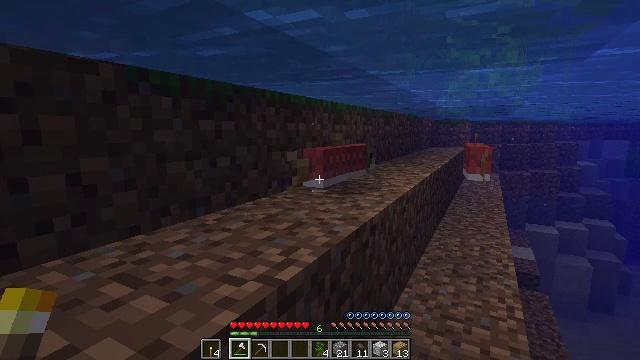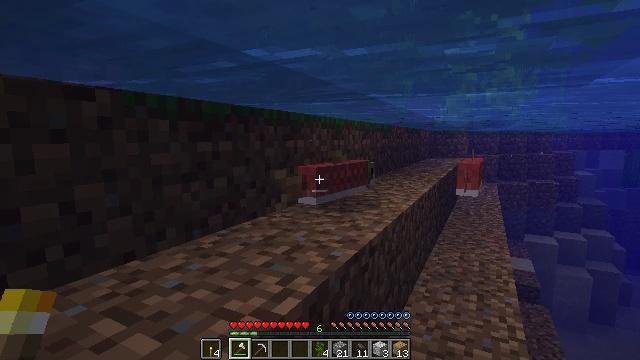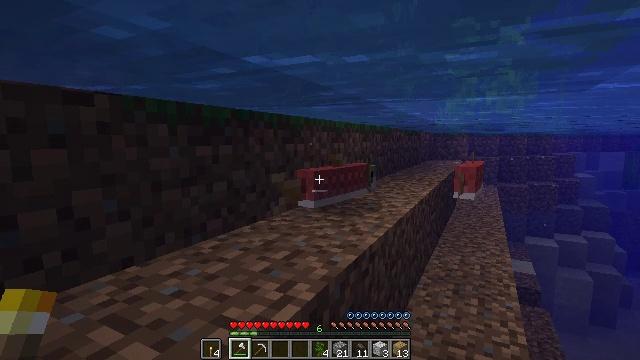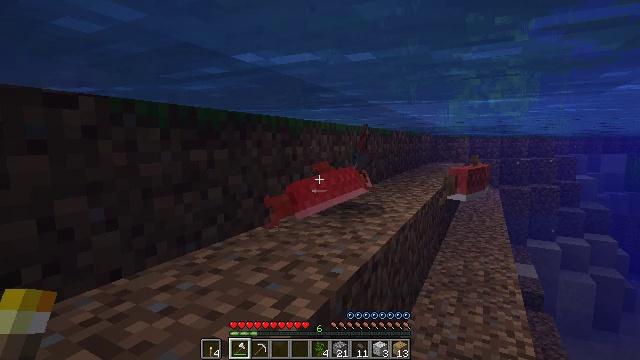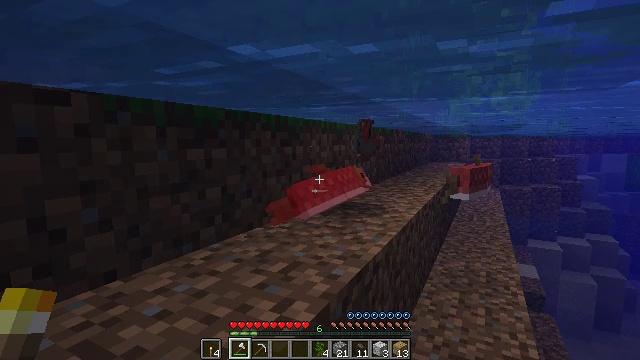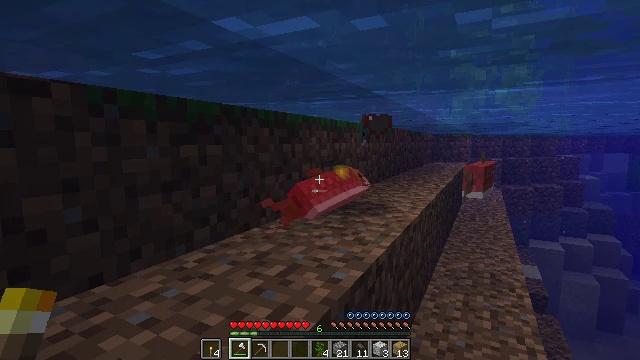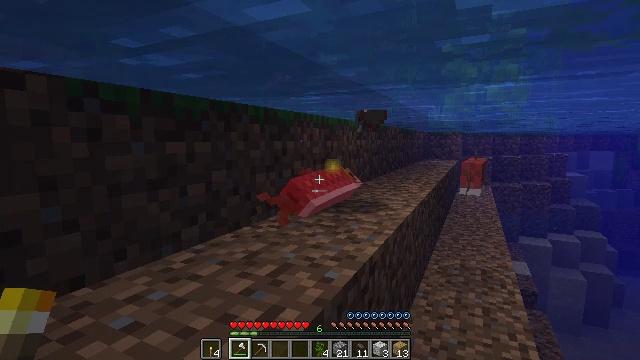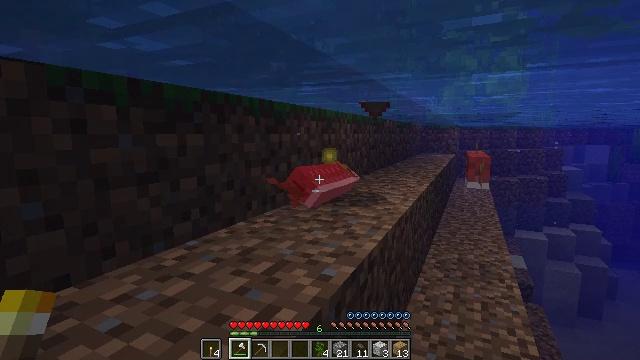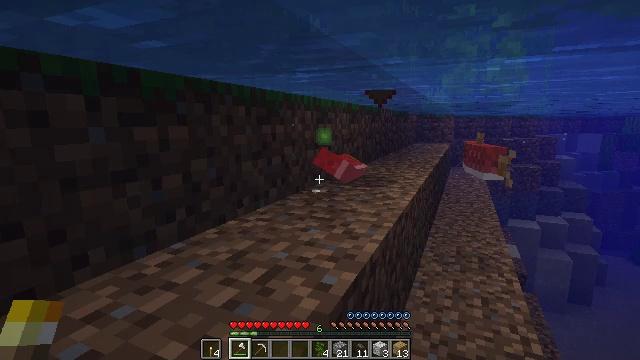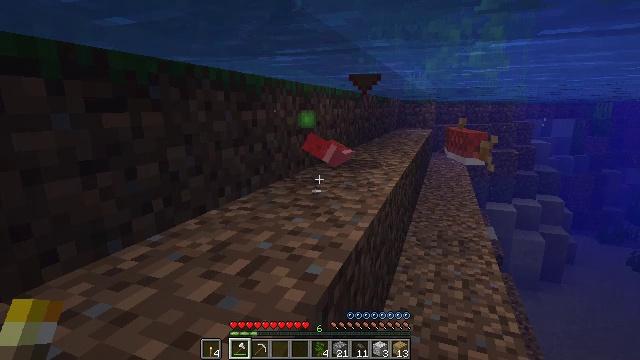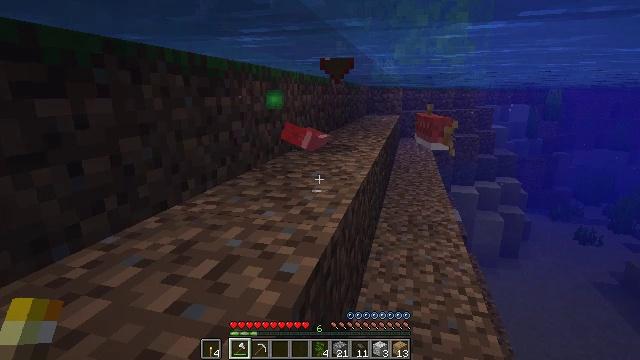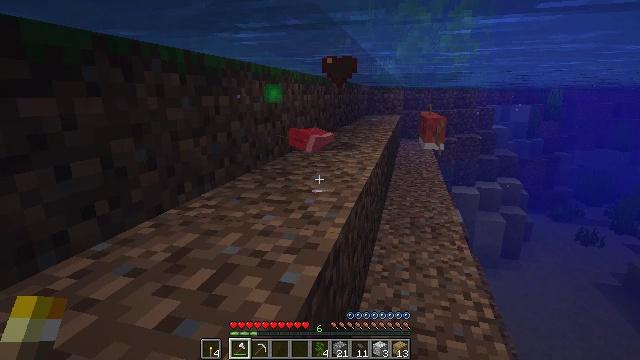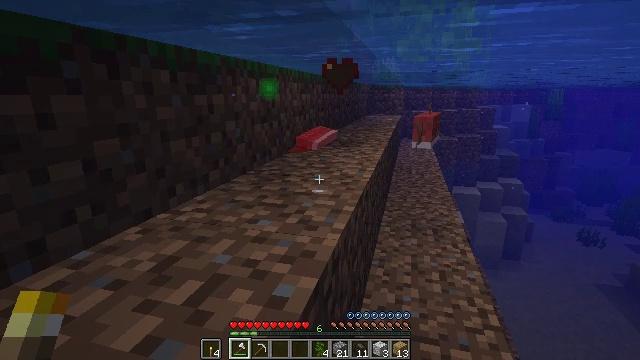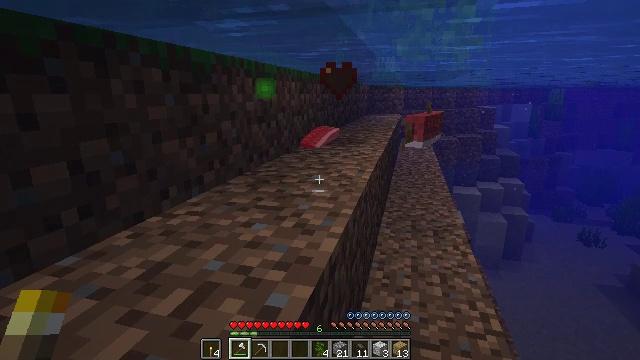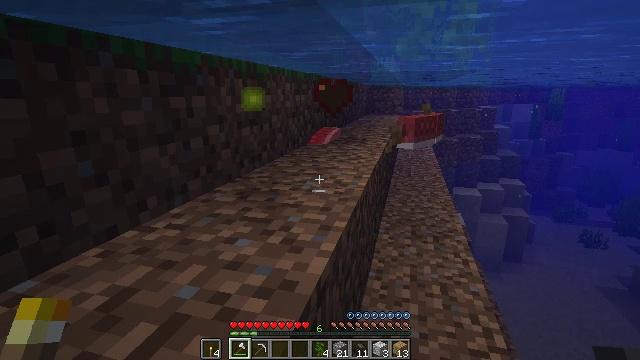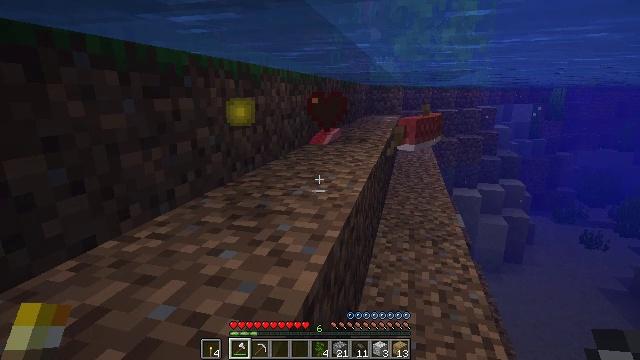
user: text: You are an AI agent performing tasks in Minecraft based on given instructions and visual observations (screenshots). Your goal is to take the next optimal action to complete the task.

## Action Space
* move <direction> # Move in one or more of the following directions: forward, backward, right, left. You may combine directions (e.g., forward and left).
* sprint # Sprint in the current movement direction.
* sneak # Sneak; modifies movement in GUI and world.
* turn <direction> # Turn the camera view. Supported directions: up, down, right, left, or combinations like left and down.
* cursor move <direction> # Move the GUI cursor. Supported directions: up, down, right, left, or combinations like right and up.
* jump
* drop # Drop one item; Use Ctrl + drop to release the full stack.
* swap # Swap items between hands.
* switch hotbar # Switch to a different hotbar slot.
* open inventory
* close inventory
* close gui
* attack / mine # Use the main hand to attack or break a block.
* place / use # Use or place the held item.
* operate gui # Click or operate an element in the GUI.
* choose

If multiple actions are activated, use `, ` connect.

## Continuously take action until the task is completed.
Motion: motion action
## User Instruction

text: Hunt fish.
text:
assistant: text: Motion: move forward, turn up
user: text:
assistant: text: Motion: move forward
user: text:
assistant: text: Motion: move forward
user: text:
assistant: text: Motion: move forward
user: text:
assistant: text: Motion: move forward
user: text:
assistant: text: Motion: move forward, turn right
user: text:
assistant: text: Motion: move forward, turn down
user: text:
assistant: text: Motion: move forward, turn right and down
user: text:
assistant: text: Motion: move forward, turn right and down
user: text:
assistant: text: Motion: move forward, turn right and down
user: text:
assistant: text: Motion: move forward
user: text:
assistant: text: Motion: move forward
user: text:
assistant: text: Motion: move forward
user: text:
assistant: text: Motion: move forward and move right
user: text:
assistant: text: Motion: move forward and move right
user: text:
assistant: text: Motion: move forward and move right, turn left
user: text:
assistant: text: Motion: move forward and move right, turn up
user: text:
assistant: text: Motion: move forward
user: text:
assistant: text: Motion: move forward, turn left
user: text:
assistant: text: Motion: move forward
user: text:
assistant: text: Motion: move forward
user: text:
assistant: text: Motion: move forward
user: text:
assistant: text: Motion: move forward
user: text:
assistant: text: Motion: move forward
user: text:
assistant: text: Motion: move forward
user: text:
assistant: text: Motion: move forward
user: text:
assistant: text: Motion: move forward, turn right
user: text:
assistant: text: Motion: move forward, turn right
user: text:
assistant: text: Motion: move forward and move right, turn right
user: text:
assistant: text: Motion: move forward and move right, turn right and up